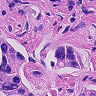
Metastatic tissue present: yes